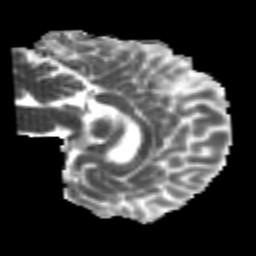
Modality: MD
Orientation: sagittal
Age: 21
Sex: male
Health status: healthy
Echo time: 0.074 s